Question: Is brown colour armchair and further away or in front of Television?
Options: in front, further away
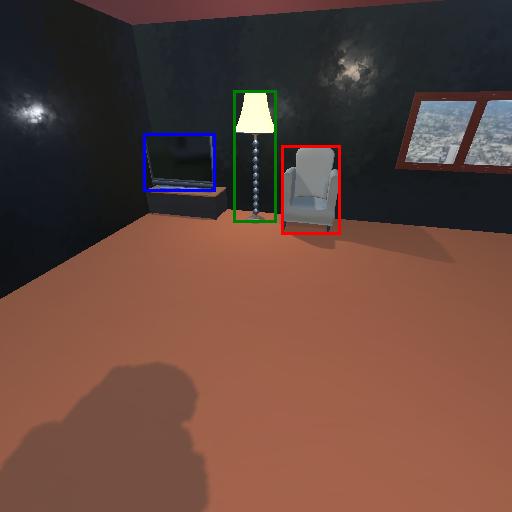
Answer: in front